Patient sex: M
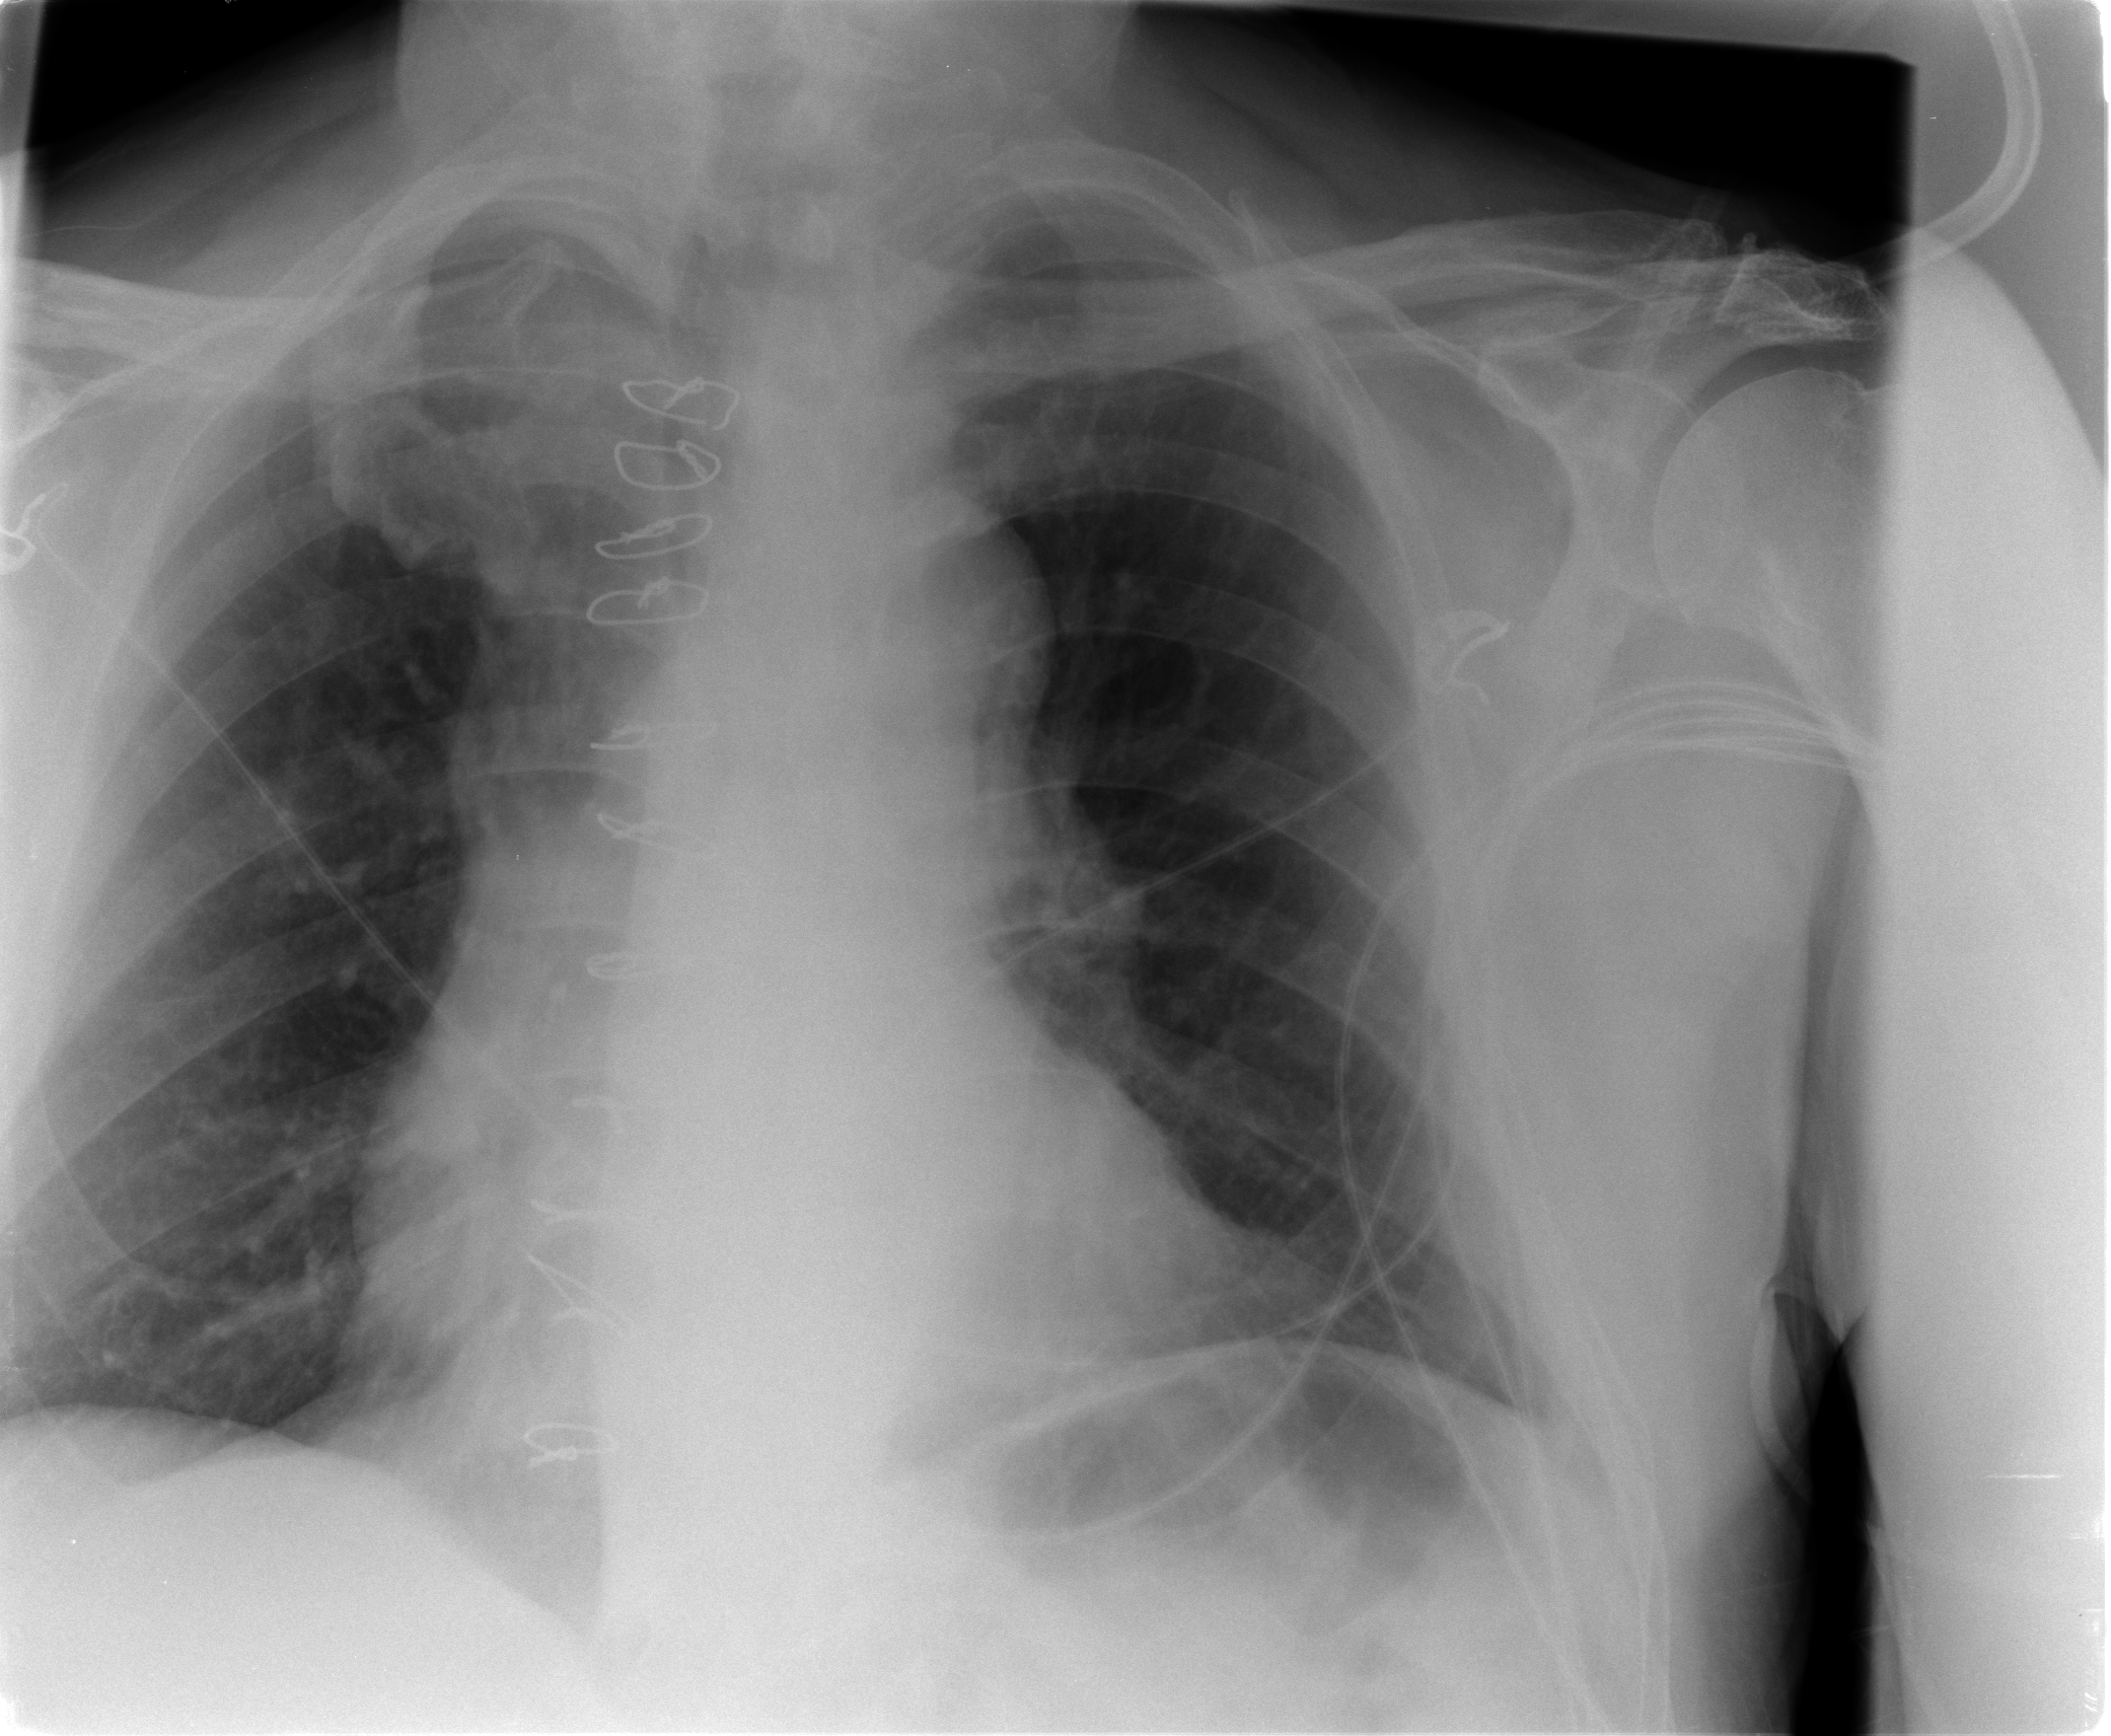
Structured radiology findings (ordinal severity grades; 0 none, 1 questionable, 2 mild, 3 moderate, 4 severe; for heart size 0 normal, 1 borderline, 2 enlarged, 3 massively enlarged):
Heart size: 1
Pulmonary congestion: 1
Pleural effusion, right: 0
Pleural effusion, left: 0
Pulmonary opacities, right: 0
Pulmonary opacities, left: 0
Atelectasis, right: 0
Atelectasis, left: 0